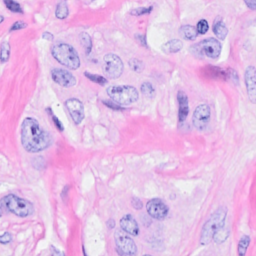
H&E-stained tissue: Breast